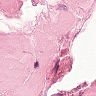
Metastatic tissue present: no